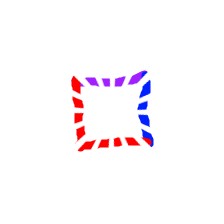
Shape: square